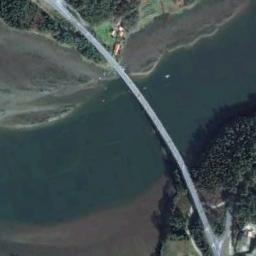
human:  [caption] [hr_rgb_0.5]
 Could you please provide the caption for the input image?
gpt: The bridge made a turn as it approached the shore and the water under the bridge is clear .

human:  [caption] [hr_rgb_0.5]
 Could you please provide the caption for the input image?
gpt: A slender bridge connects the green areas of the turquoise waters .

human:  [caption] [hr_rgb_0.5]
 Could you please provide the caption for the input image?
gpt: There is a bridge over the river with many trees beside .

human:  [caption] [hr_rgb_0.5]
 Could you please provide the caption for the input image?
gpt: A bridge is built on a dark blue river and the river has point bars .

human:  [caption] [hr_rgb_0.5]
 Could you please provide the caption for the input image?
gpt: Many trees are around the bridge .